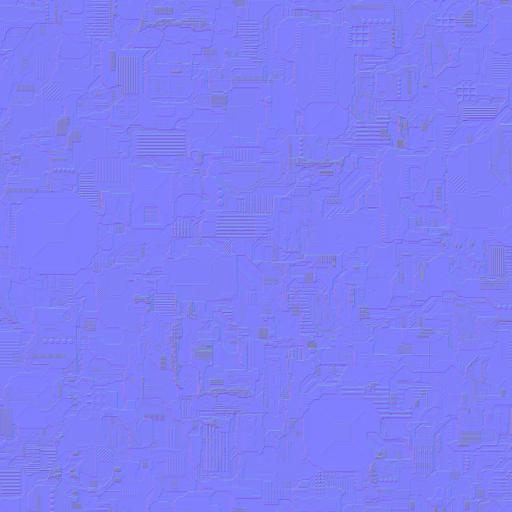
chip computer fi motherboard sci